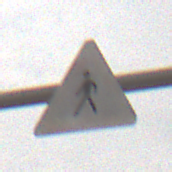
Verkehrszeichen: FussgaengerRechts
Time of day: MorningAfternoon
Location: Outdoor (Nature)
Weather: Overcast
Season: NotSpecified
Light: Natural